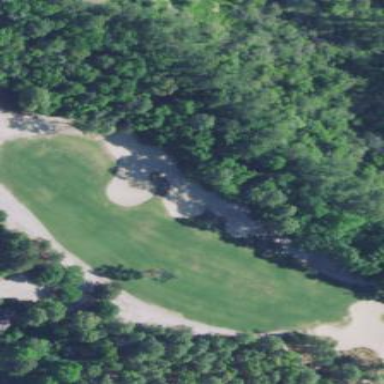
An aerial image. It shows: Golf bunker filled with sandy terrain.